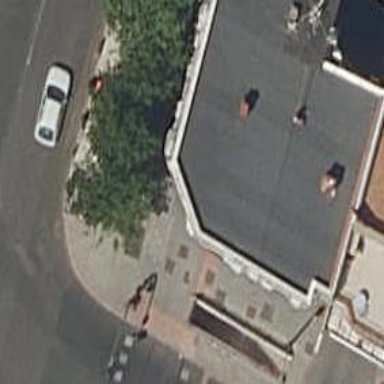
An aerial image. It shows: Restaurant.